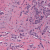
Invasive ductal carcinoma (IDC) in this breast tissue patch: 1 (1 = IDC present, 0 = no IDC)